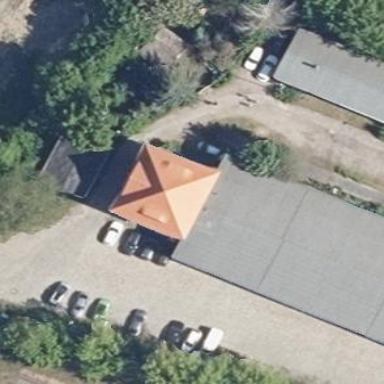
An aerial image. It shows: Office building.